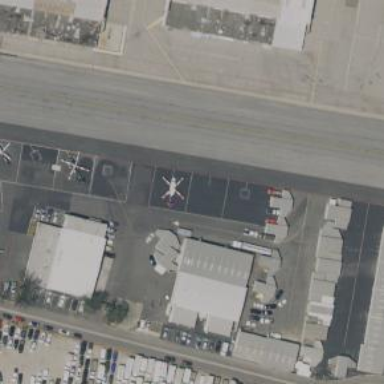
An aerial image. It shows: Image of helipad at airport.